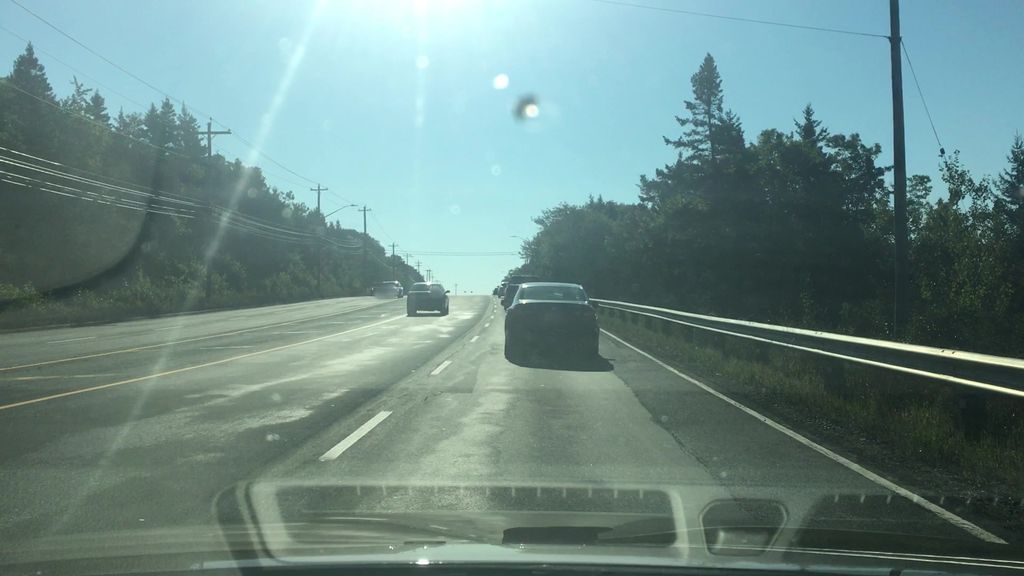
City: halifax